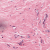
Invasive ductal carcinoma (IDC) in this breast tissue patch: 0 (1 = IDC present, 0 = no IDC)